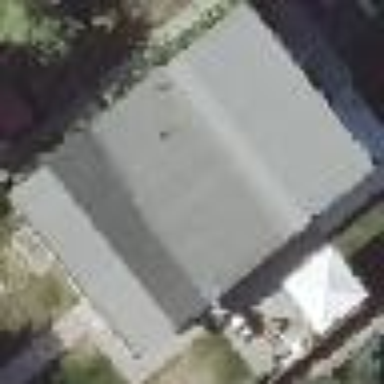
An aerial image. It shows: Shed building.